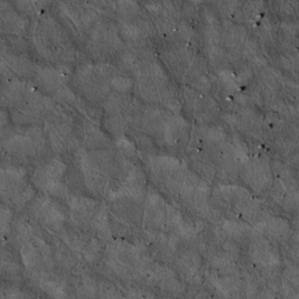
Label: non_frost